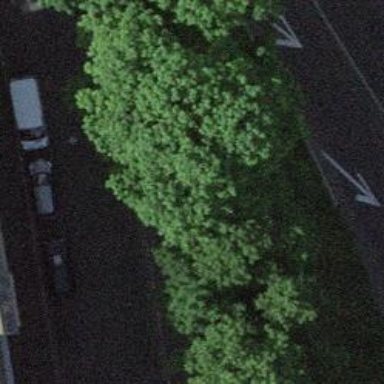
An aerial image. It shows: Kerb barrier.